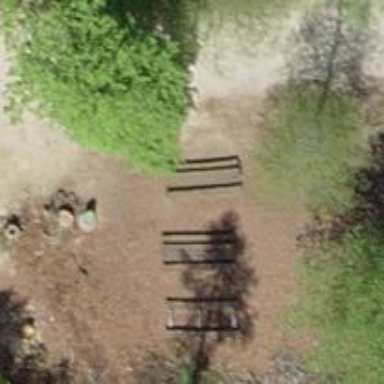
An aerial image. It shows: Picnic table located in leisure land area.